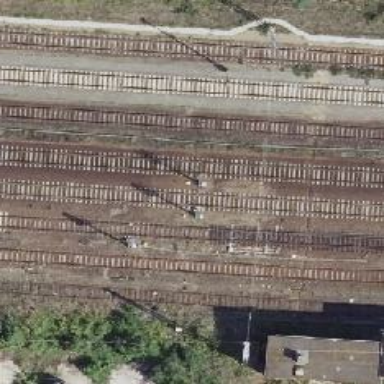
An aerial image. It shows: Railway signal.